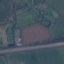
Land use / land cover: Highway